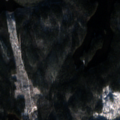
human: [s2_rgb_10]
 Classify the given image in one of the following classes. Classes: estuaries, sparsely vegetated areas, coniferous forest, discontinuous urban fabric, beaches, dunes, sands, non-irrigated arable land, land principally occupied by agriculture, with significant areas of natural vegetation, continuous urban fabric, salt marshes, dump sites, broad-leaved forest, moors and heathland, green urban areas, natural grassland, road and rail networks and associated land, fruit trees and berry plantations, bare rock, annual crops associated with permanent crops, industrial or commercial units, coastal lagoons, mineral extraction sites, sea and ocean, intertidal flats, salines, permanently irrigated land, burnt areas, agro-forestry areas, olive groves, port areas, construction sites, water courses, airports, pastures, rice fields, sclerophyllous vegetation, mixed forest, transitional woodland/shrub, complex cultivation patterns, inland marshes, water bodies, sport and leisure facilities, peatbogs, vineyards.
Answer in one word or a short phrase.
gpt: coniferous forest, mixed forest, water bodies